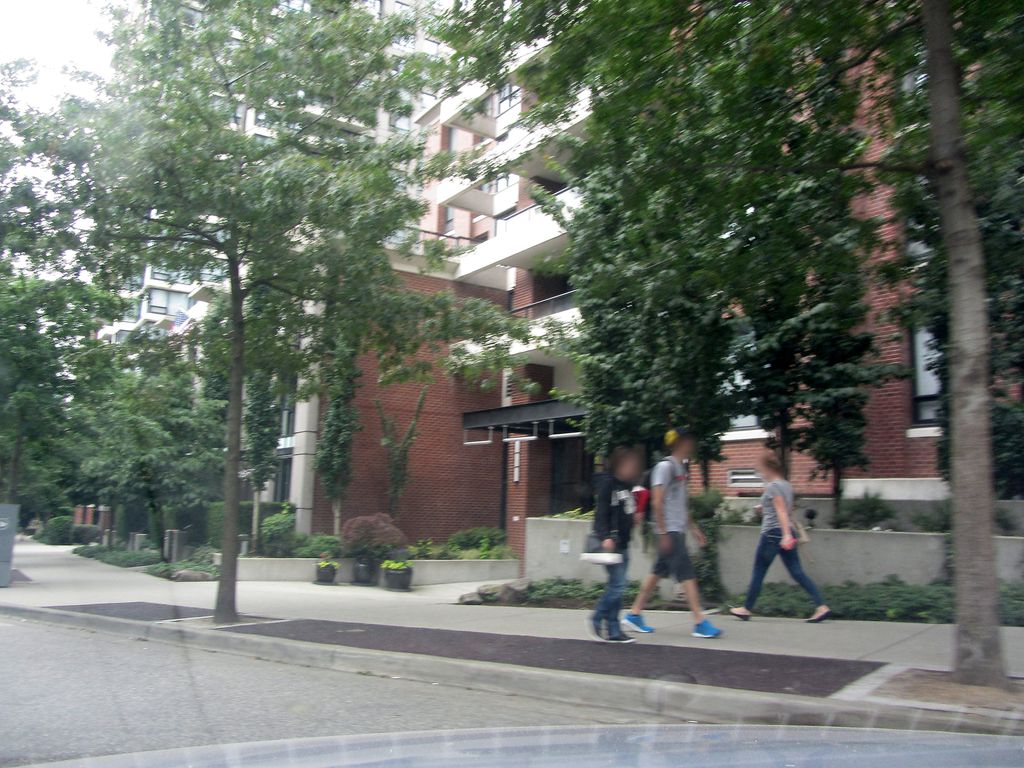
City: vancouver